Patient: sex M, age 55
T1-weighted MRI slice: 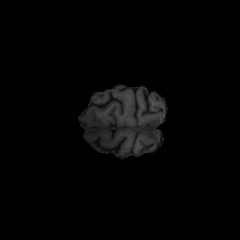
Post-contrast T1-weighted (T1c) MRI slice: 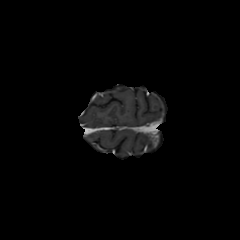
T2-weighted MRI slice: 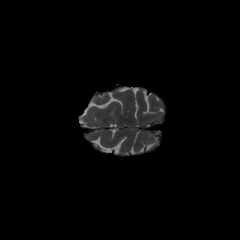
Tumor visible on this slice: no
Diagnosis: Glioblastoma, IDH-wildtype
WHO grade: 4